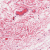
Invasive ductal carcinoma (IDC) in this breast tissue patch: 0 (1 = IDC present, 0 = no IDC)